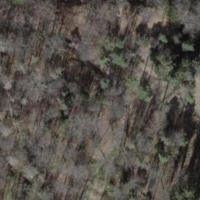
EUNIS habitat code: 41
Species observed at this site:
Sanicula europaea